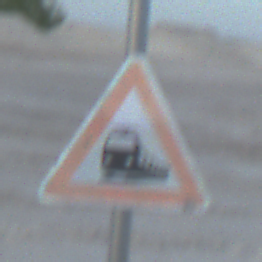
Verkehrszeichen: Bahnuebergang
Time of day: SunriseSunset
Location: Outdoor (Beach)
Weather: PartlyCloudy
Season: NotSpecified
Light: Natural